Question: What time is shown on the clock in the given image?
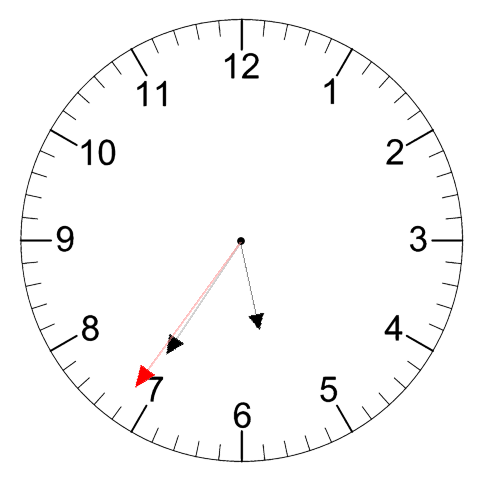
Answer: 05:35:36